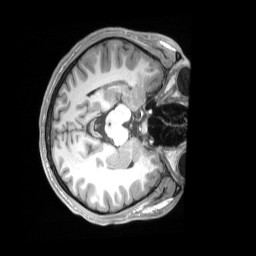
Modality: T1w
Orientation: axial
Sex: male
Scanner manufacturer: siemens
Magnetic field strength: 3 T
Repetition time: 2.53 s
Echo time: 0.00164 s